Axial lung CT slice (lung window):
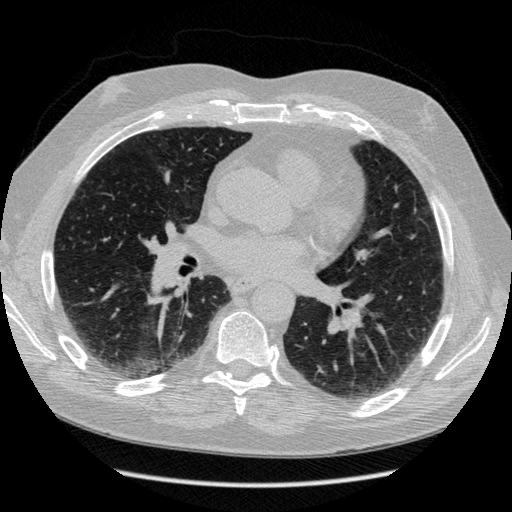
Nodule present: no